Question: i have this database schema as shown in the attached image, I need to somehow join 'tblDdiNumbers' with 'tblTransactions' showing only the latest record from 'tblTransactions' and no duplicated ddi_numbers.
basically what i am trying to do is display allocated and unallocated ddi_numbers based on the information in the transaction table.
so if ddi_number X has an entry in the transaction table i can determine that it has been used and is no longer free.
or do you think it is maybe better to hold foreign keys of the information i want in the 'tblDdiNumber' table instead?

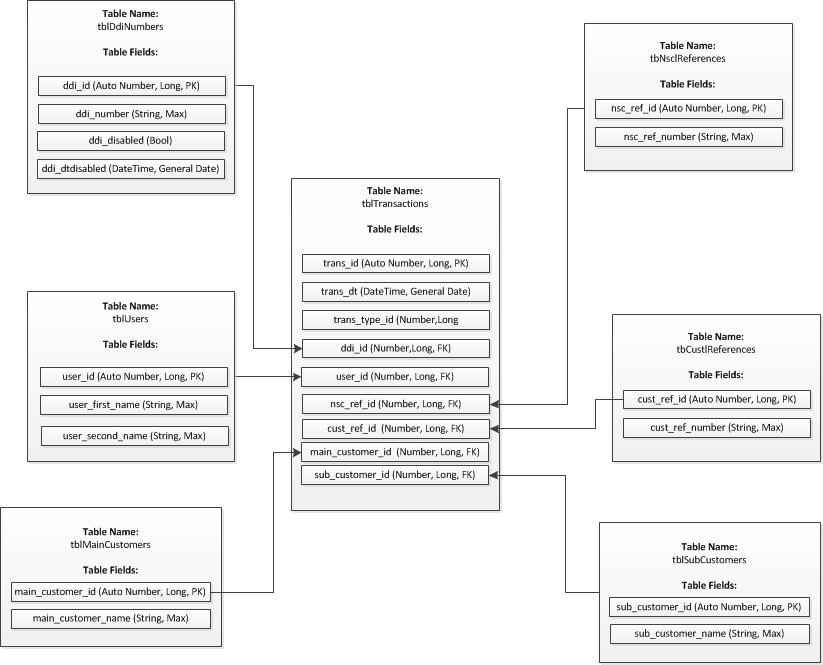
Answer: The "latest row" you're looking for be given by this query. (Without knowing the keys, I'm not going to bet on it. Edit your question to include the keys.)
'''
select ddi_id, max(trans_date) latest_date
from tblTransactions
group by ddi_id
'''
If that query returns more than one row, then your table structure might not support what you're trying to do.
Anyway, you can join that query like this
'''
select t1.*, t3.ddi_number
from tblTransactions t1
inner join (select ddi_id, max(trans_date) latest_date
from tblTransactions
group by ddi_id) t2
on t1. ddi_id = t2.ddi_id
and t1. trans_date = t2.latest_date
inner join tblDdiNumbers t3
on t3.ddi_id = t2.ddi_id
'''